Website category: restaurant
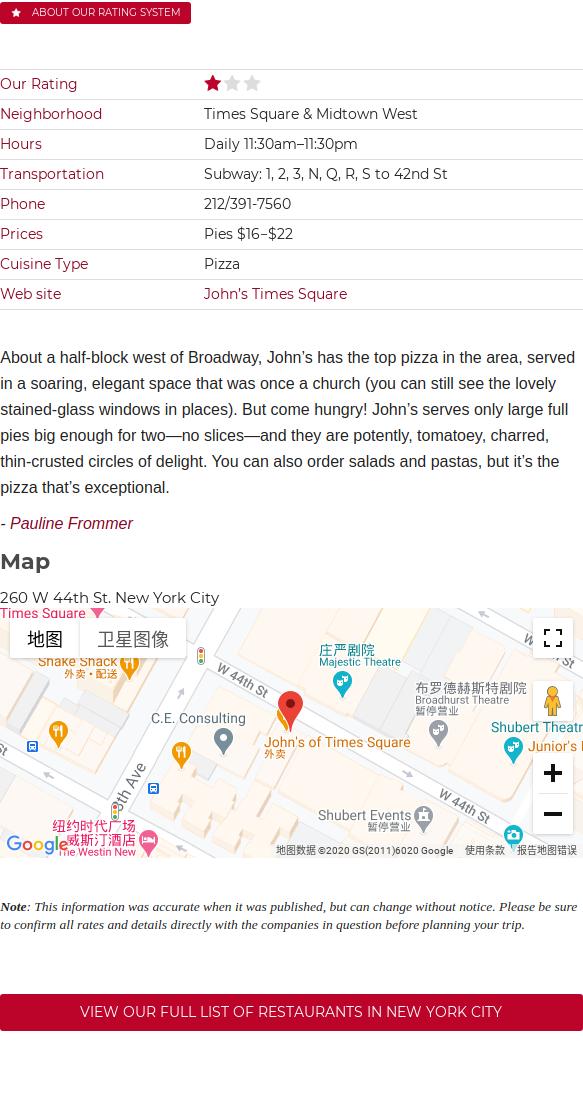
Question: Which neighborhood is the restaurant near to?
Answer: Times Square & Midtown West

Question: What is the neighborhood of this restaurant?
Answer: Times Square & Midtown West

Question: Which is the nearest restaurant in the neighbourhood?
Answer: Times Square & Midtown West

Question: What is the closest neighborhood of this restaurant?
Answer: Times Square & Midtown West

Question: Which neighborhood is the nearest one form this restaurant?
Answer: Times Square & Midtown West

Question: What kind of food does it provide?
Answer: Pizza

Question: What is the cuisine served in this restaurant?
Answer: Pizza

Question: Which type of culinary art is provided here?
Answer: Pizza

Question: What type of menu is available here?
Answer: Pizza

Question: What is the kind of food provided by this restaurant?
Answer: Pizza

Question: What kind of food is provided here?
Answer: Pizza

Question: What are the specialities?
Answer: Pizza

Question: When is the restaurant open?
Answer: Daily 11:30am11:30pm

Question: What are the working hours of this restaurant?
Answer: Daily 11:30am11:30pm

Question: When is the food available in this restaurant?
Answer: Daily 11:30am11:30pm

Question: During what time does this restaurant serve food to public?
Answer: Daily 11:30am11:30pm

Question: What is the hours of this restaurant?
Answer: Daily 11:30am11:30pm

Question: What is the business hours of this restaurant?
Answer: Daily 11:30am11:30pm

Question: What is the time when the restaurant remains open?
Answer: Daily 11:30am11:30pm

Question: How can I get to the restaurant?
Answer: Subway: 1, 2, 3, N, Q, R, S to 42nd St

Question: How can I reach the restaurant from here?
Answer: Subway: 1, 2, 3, N, Q, R, S to 42nd St

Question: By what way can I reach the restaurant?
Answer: Subway: 1, 2, 3, N, Q, R, S to 42nd St

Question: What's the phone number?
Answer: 212/391-7560

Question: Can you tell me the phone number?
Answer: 212/391-7560

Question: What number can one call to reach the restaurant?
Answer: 212/391-7560

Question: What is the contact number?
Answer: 212/391-7560

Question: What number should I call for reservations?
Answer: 212/391-7560

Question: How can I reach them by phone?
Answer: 212/391-7560

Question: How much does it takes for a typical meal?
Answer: Pies $16$22

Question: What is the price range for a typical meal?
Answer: Pies $16$22

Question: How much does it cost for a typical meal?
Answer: Pies $16$22

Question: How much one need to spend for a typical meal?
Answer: Pies $16$22

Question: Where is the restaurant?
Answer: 260 W 44th St. New York City

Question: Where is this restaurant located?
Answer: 260 W 44th St. New York City

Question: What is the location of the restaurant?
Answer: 260 W 44th St. New York City

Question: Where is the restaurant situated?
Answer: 260 W 44th St. New York City

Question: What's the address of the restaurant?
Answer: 260 W 44th St. New York City

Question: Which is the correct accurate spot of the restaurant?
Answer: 260 W 44th St. New York City

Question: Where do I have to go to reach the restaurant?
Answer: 260 W 44th St. New York City